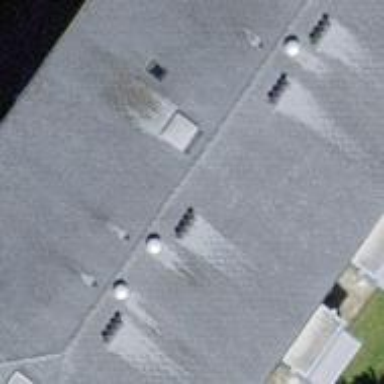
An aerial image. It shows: Building with hipped roof.